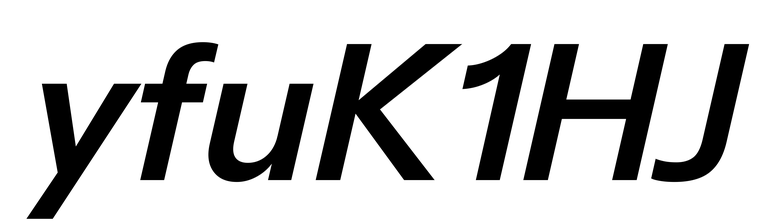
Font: InstrumentSans-Italic_SemiBold_Italic